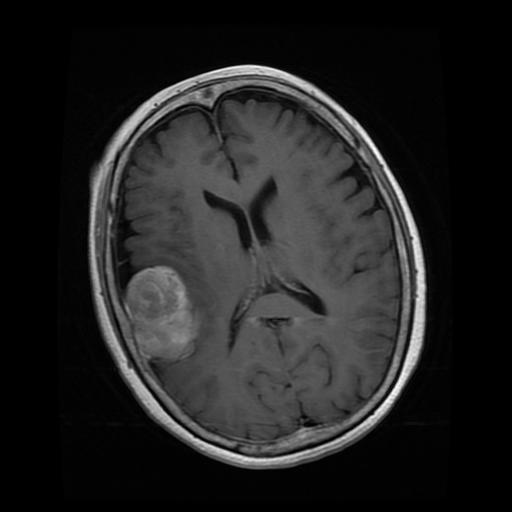
Label: meningioma